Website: walmart
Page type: review-order
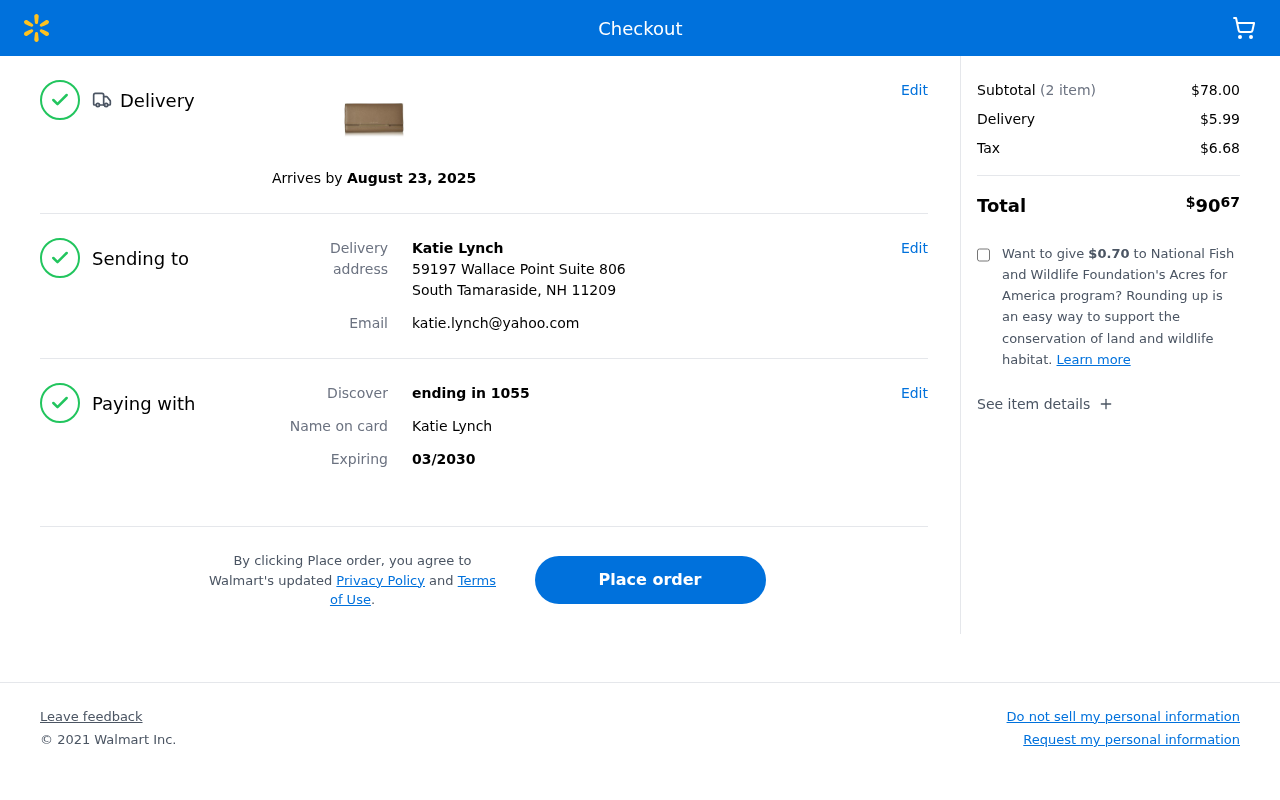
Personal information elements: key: PII_CARD_LAST4
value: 1055
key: PII_CARD_NAME
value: Katie Lynch
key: PII_CARD_TYPE
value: Discover
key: PII_CITY_STATE_ZIP
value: South Tamaraside, NH 11209
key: PII_EMAIL
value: katie.lynch@yahoo.com
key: PII_FULLNAME
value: Katie Lynch
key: PII_STREET
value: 59197 Wallace Point Suite 806
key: PII_FIRSTNAME
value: Katie
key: PII_LASTNAME
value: Lynch
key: PII_FULLNAME2
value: Katie Lynch
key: PII_FULLNAME3
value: Katie Lynch
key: PII_FIRSTNAME2
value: Katie
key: PII_FIRSTNAME3
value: Katie
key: PII_LASTNAME2
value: Lynch
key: PII_LASTNAME3
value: Lynch
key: PII_FIRSTNAME_DERIVED
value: Katie
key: PII_LASTNAME_DERIVED
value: Lynch
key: PII_FULLNAME_DERIVED
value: Katie Lynch
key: PII_NAME_FULL_DERIVED
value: Katie Lynch
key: PII_CARD_EXPIRY
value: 03/2030
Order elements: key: ORDER_DELIVERY_DATE
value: August 23, 2025
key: ORDER_NUM_ITEMS
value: (2 item)
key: ORDER_SUBTOTAL
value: $78.00
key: ORDER_SHIPPING_COST
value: $5.99
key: ORDER_TAX
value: $6.68
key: ORDER_TOTAL
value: $9067
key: ORDER_DONATION
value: $0.70